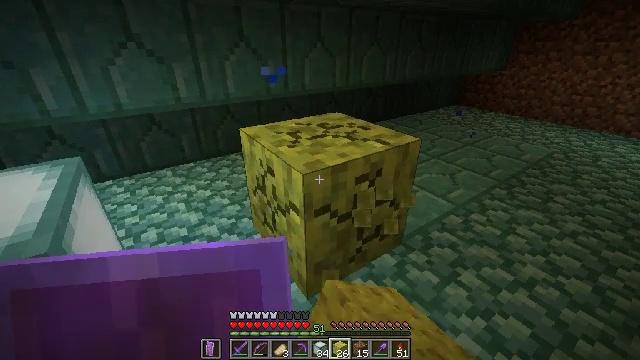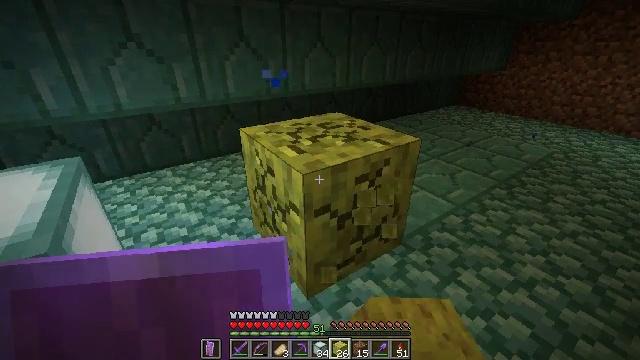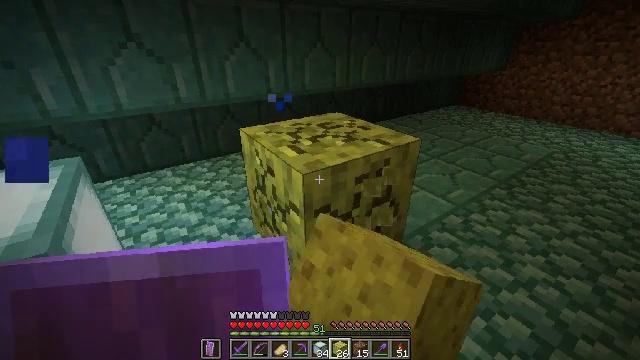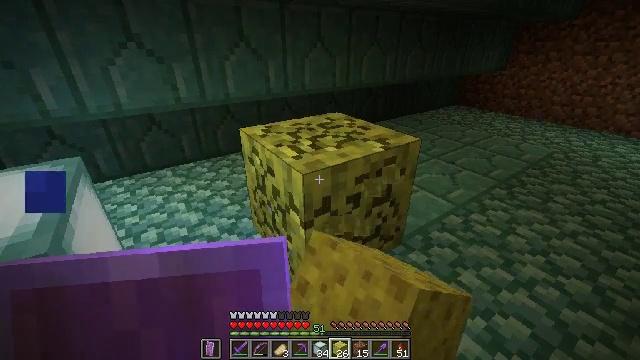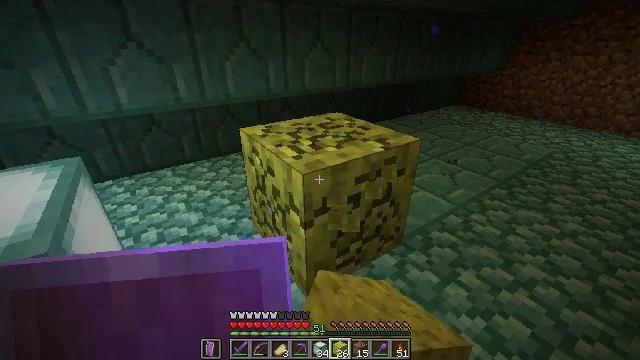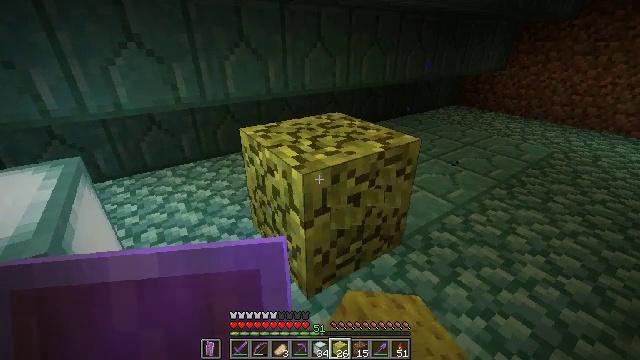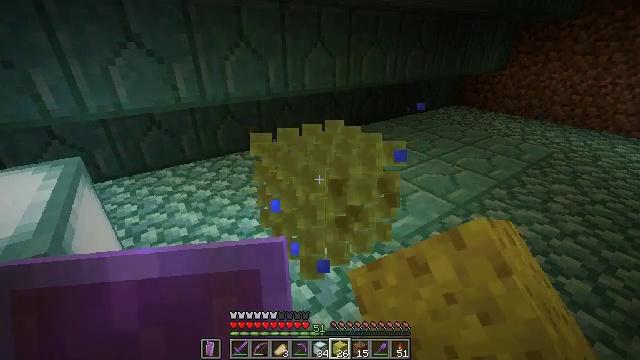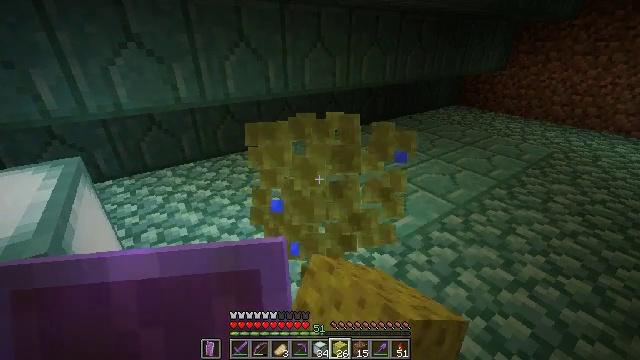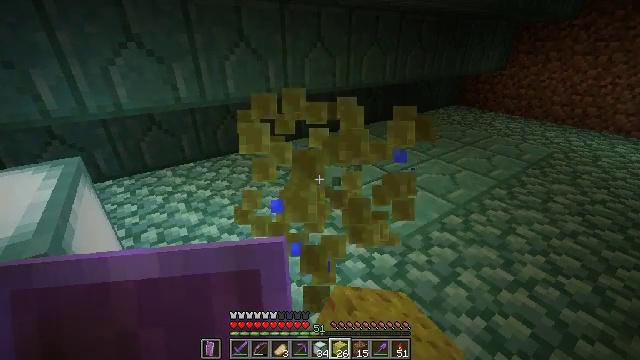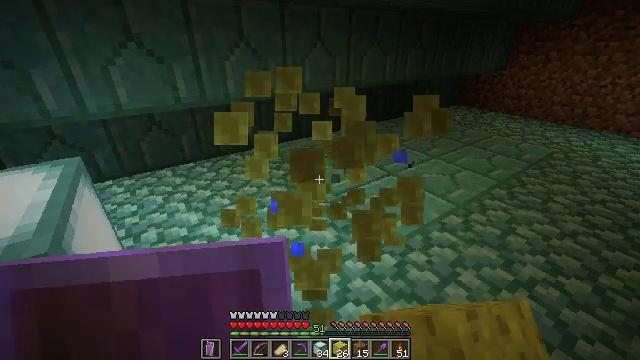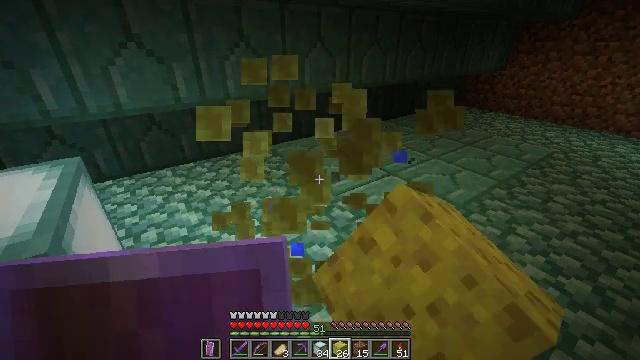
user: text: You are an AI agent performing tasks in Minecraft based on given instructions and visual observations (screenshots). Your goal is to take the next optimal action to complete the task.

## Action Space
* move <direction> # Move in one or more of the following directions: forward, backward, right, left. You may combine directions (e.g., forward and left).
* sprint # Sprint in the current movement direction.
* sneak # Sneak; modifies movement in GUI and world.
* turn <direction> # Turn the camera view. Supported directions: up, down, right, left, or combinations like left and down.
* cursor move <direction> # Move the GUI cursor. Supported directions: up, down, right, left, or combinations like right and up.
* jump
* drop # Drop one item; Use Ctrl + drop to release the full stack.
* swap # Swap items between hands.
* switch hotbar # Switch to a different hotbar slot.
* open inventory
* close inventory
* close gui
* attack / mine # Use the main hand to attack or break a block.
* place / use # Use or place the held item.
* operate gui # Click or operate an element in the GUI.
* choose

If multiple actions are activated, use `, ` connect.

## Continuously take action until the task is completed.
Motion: motion action
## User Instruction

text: Destroy the wet sponge to pick it up.
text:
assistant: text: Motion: attack / mine
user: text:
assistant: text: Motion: attack / mine
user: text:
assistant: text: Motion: attack / mine
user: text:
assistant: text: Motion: attack / mine
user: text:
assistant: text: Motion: attack / mine
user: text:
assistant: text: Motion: attack / mine
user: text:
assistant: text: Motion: attack / mine
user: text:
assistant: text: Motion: attack / mine
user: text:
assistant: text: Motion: attack / mine
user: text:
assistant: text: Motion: attack / mine
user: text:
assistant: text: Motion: attack / mine